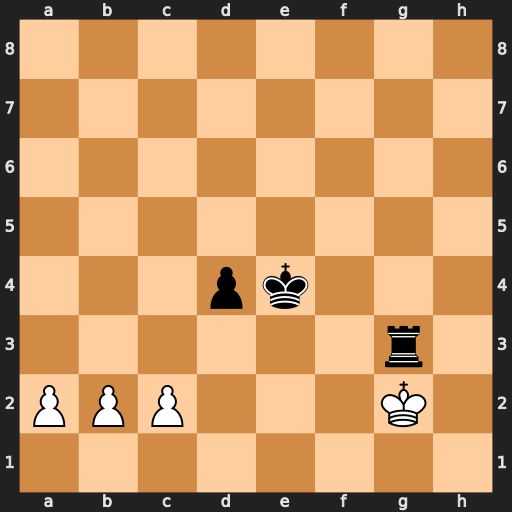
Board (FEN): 8/8/8/8/3pk3/6r1/PPP3K1/8
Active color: w
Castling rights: -
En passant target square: -
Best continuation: Kxg3 d3 cxd3+